Milling tool wear sample.
Tool blade image: 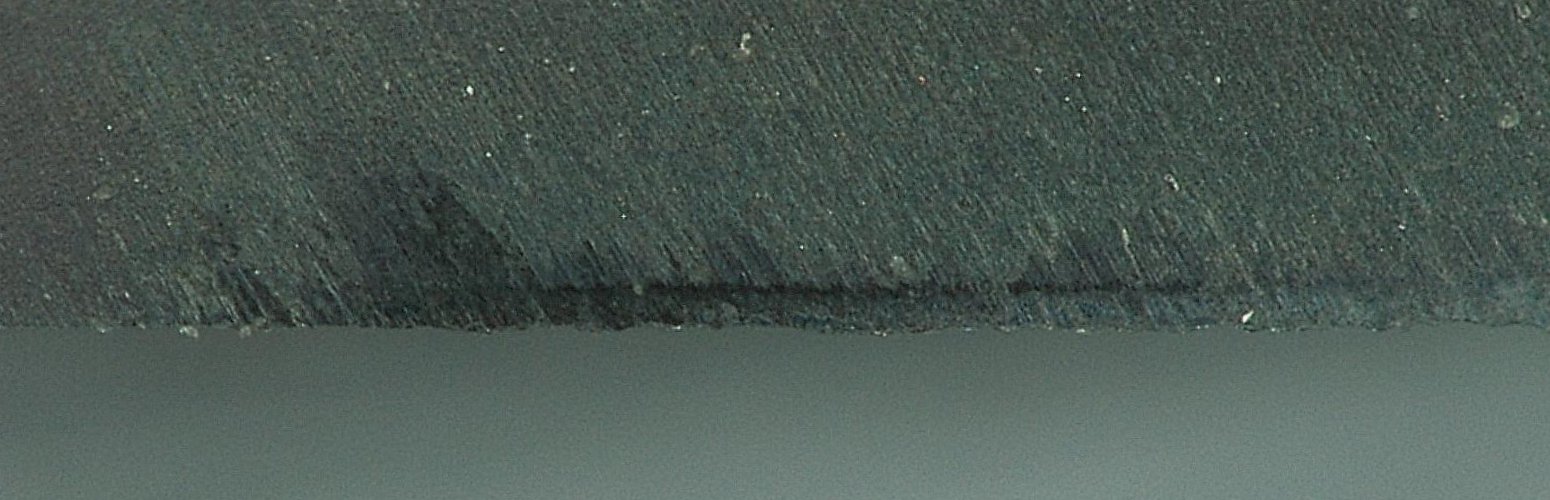
Chip image: 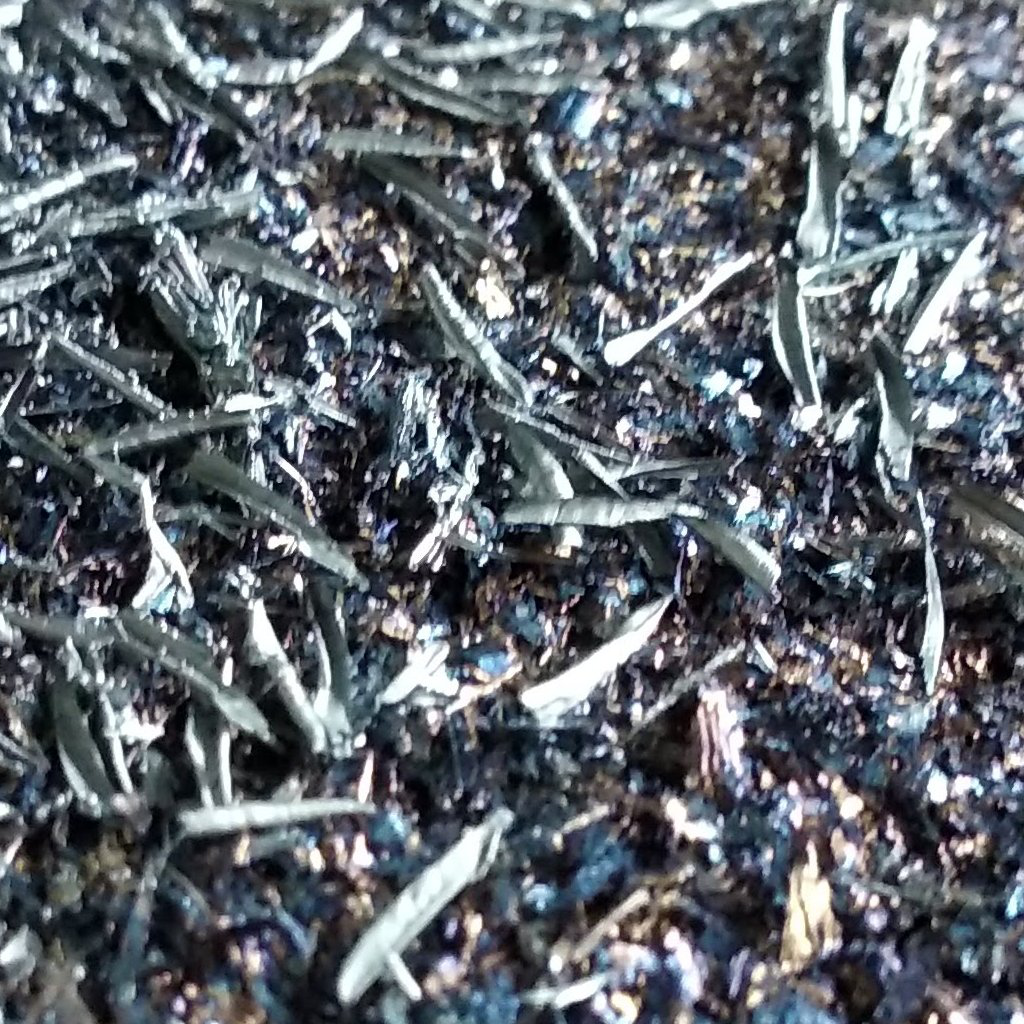
Workpiece image: 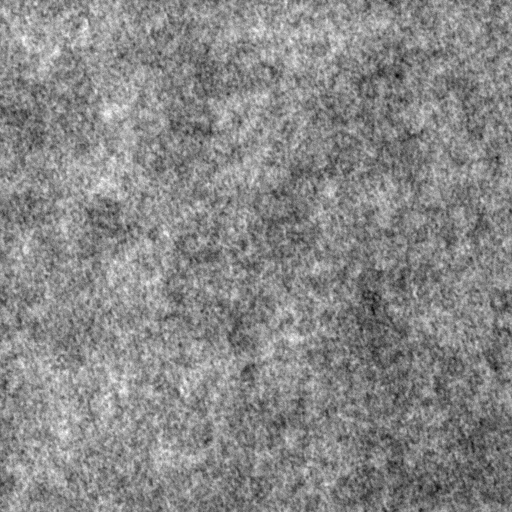
Tool wear state: dulled
Gaps: 0
Flank wear: 195.86
Overhang: 24.91
Force-signal Mel-spectrograms (X, Y, Z axes): 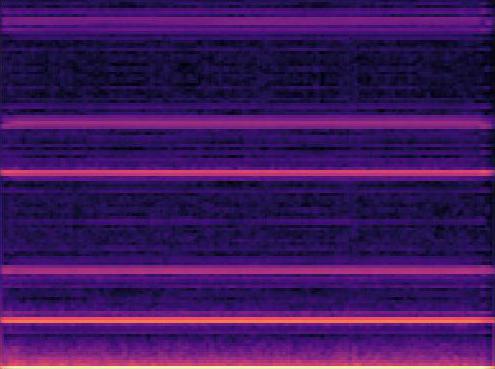 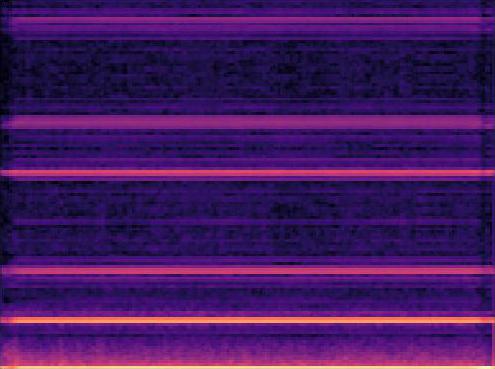 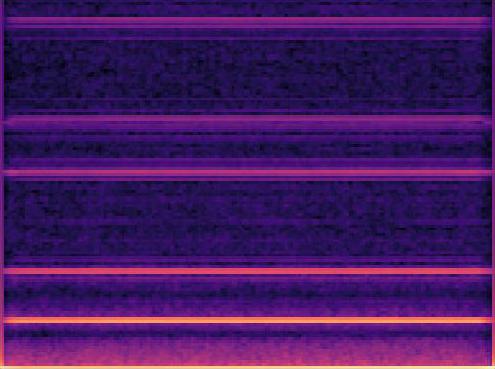
Force-signal scalograms (X, Y, Z axes): 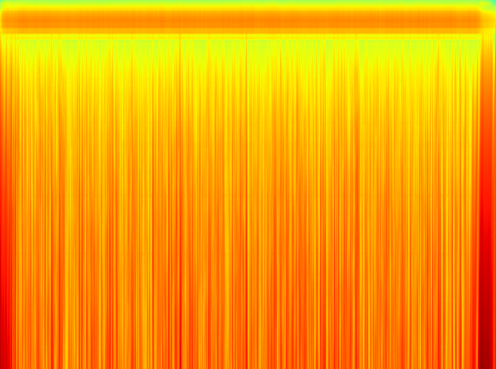 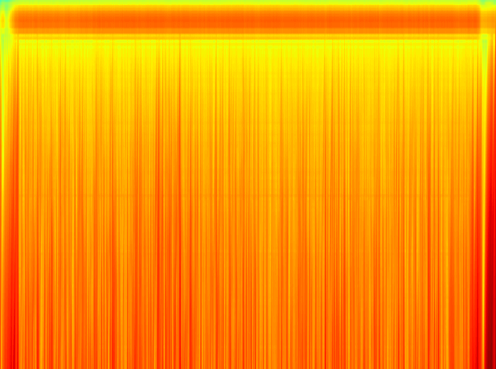 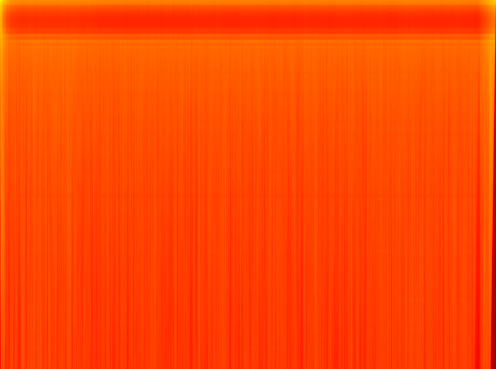
Force phase: accelerated_severe_wear